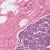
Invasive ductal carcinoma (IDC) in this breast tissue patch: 0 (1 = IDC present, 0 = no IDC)